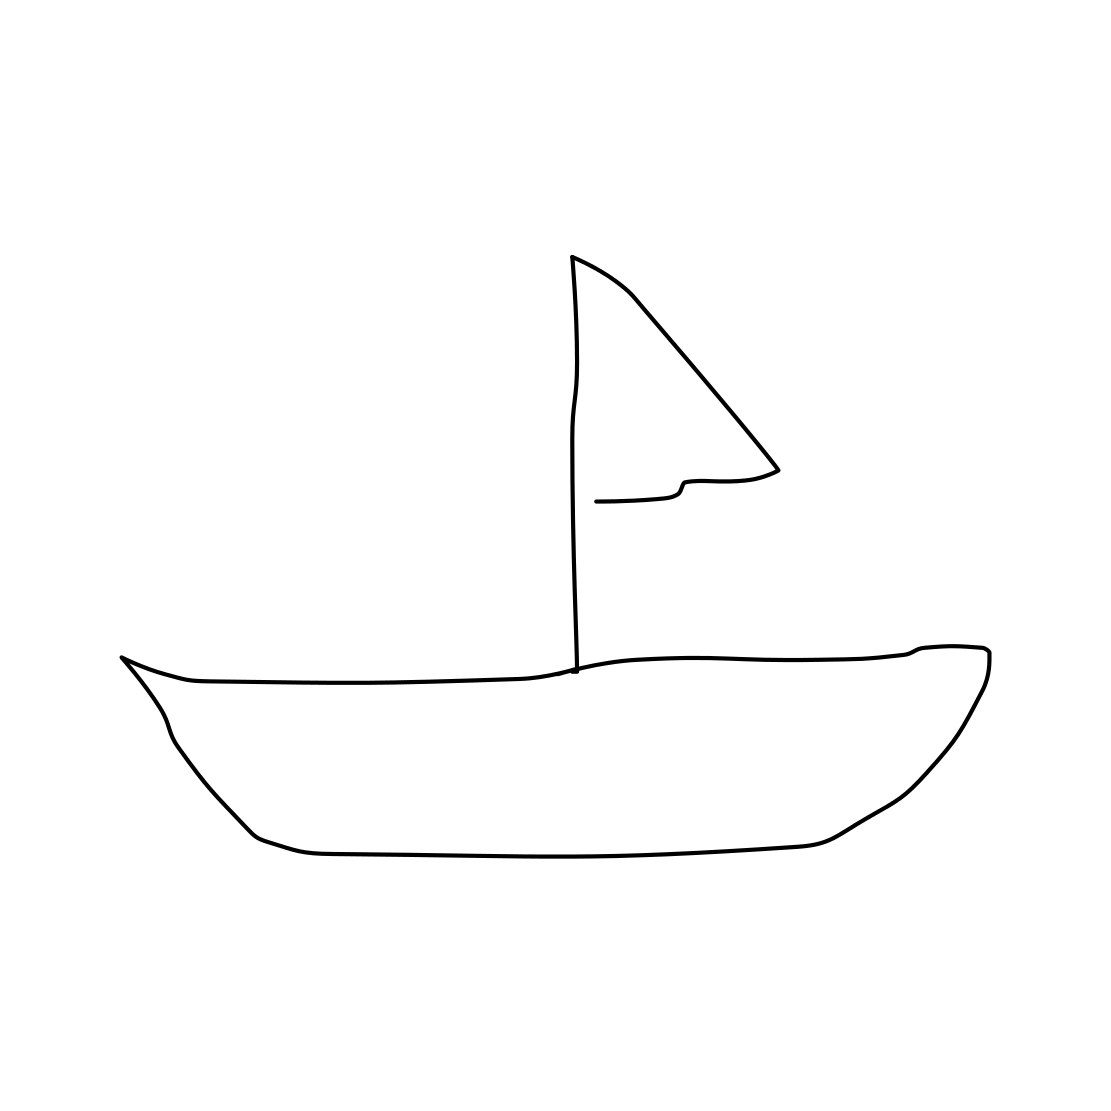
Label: sailboat